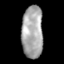
Tissue: skin
Cell type: Epithelial cells
Senescence score: 0.8931
Nuclear area (px): 1084
Mean DAPI intensity: 168.052